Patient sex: M
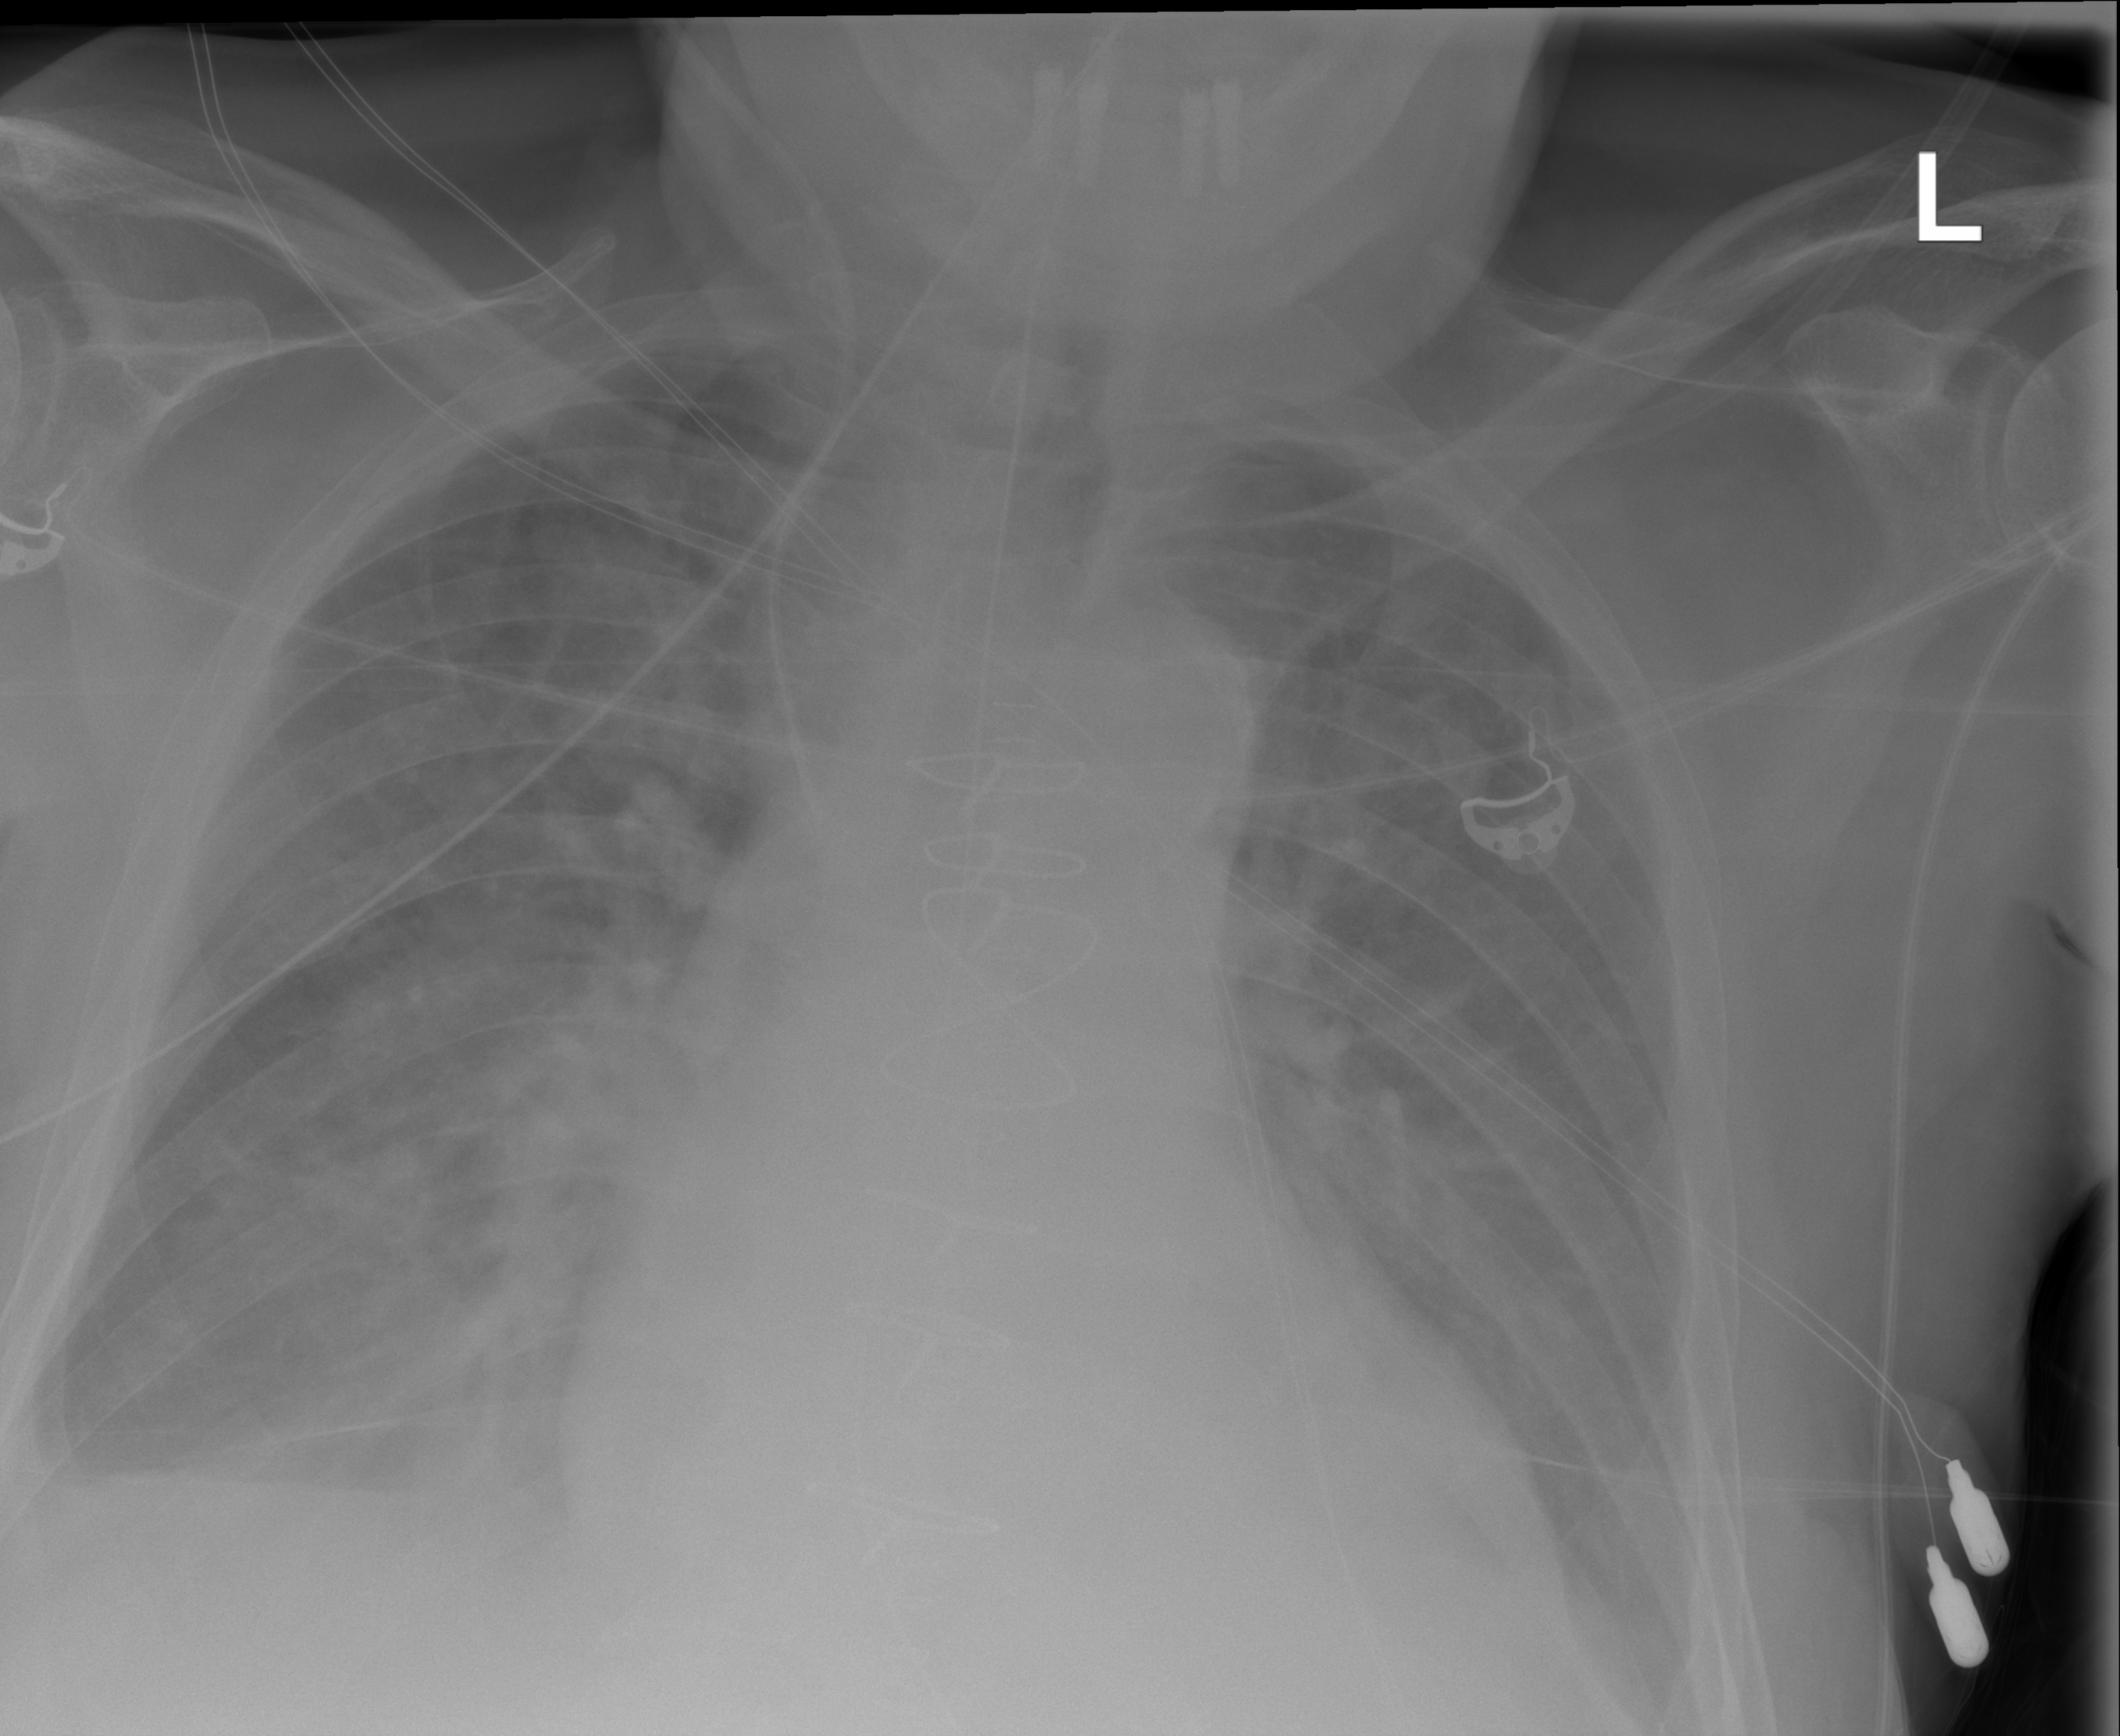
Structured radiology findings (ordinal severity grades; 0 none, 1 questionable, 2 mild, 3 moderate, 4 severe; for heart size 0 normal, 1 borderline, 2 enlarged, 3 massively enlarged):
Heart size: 2
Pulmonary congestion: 3
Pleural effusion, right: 3
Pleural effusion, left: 2
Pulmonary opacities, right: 2
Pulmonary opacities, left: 0
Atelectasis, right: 2
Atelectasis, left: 0